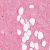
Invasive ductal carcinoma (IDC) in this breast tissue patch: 0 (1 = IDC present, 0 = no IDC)